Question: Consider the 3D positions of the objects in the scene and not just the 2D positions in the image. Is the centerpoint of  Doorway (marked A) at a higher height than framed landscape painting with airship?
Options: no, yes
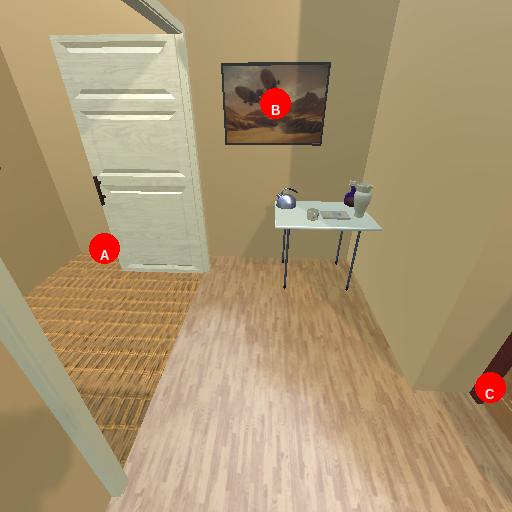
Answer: no